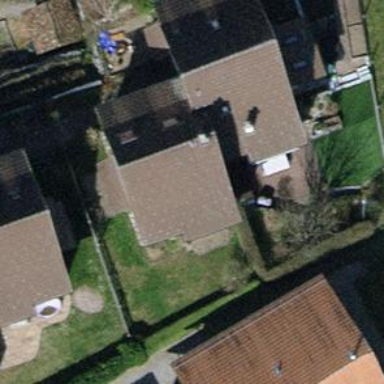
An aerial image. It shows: Semi-detached house with gabled roof.